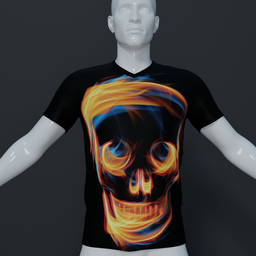
Label: people